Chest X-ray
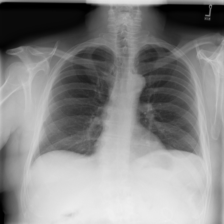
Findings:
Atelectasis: negative
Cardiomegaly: negative
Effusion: negative
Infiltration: negative
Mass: negative
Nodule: negative
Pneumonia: negative
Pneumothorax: negative
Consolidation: negative
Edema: negative
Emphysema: negative
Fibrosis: negative
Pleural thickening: negative
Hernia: negative